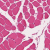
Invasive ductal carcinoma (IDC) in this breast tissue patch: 0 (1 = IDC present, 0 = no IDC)